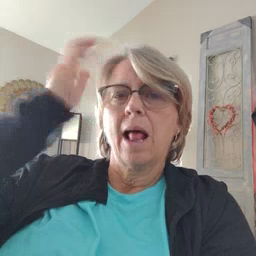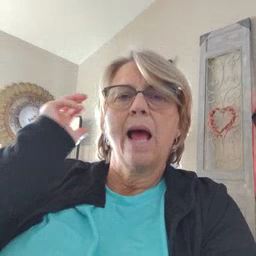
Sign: lion